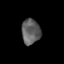
Tissue: skin
Cell type: Epithelial cells
Senescence score: 0.2097
Nuclear area (px): 465
Mean DAPI intensity: 94.116